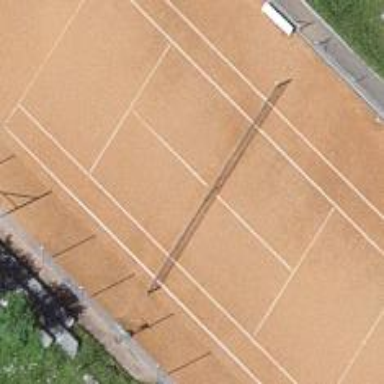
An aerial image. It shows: Tennis court on the leisure land pitch.